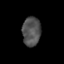
Tissue: skin
Cell type: Epithelial cells
Senescence score: 0.2741
Nuclear area (px): 522
Mean DAPI intensity: 81.232